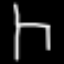
Label: chair